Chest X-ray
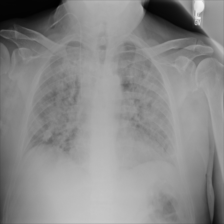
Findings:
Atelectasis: negative
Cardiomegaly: negative
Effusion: negative
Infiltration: positive
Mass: negative
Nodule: negative
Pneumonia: negative
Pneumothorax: negative
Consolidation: negative
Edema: negative
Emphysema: negative
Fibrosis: negative
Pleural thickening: negative
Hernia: negative